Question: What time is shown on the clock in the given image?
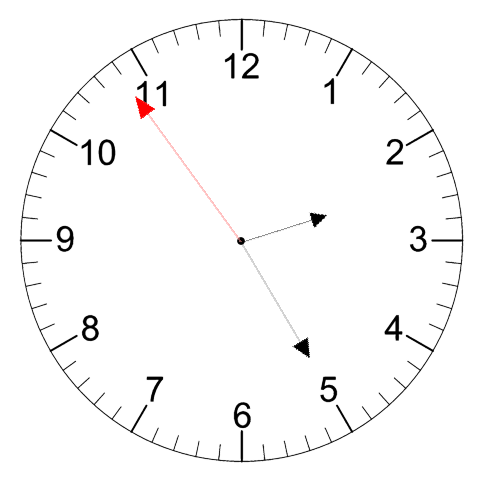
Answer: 02:24:54